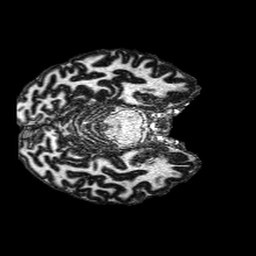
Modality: MP2RAGE
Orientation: axial